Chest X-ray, PA view. Patient: 45 years old, sex F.
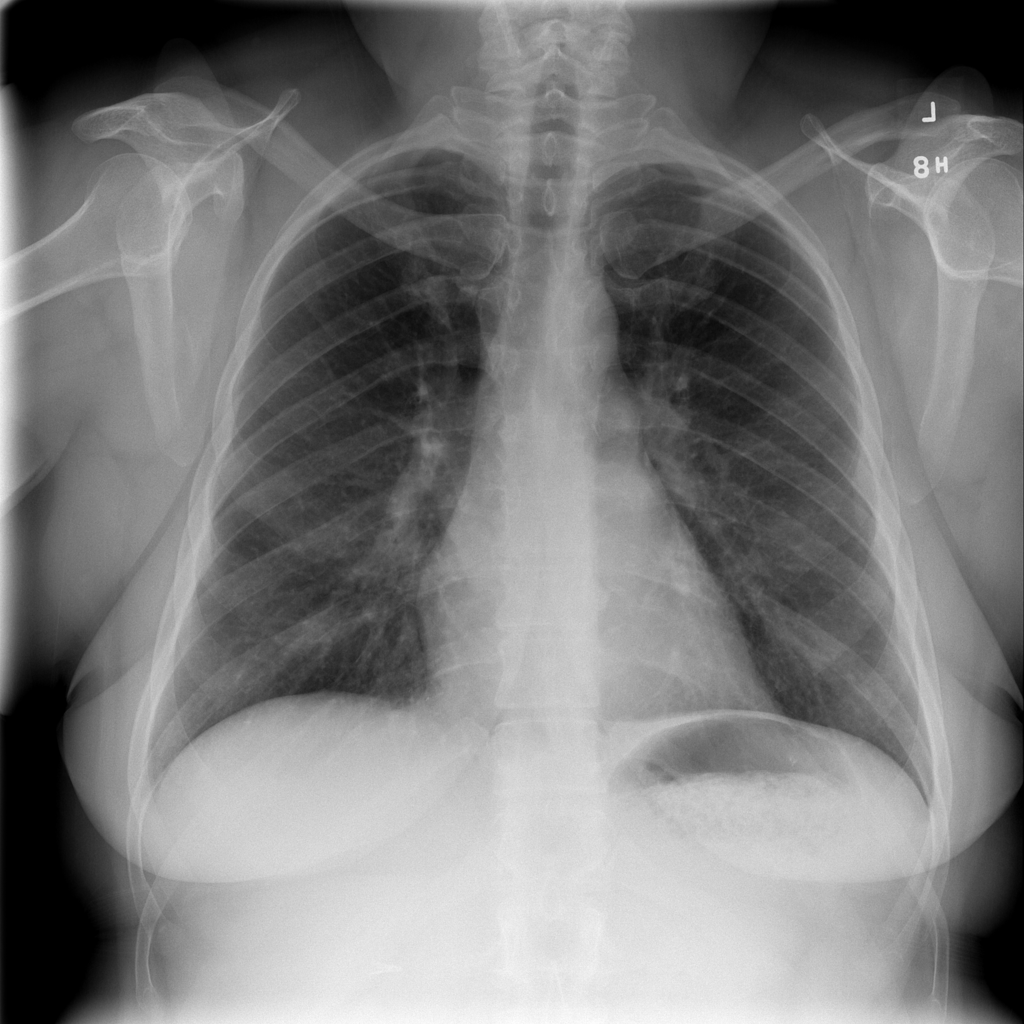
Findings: No Finding